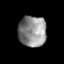
Tissue: prostate
Cell type: T cells
Senescence score: 0.2828
Nuclear area (px): 844
Mean DAPI intensity: 142.547